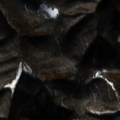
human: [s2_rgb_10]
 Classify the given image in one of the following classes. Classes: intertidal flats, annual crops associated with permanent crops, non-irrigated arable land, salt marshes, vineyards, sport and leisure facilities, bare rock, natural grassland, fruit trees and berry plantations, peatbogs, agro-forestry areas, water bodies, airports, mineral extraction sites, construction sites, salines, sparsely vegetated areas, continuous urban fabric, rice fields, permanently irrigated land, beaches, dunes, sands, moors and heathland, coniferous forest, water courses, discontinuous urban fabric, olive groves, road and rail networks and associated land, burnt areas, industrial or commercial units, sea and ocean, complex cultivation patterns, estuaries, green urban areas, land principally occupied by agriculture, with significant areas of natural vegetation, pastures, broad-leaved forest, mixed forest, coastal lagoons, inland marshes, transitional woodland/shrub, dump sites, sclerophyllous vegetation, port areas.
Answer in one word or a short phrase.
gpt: land principally occupied by agriculture, with significant areas of natural vegetation, broad-leaved forest